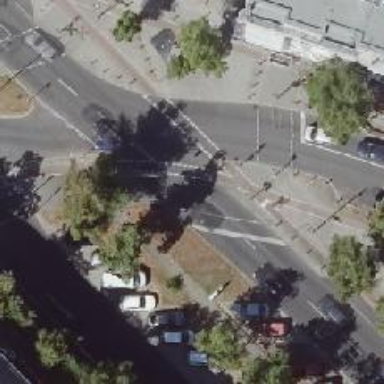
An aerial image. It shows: Road crossing with traffic signals.